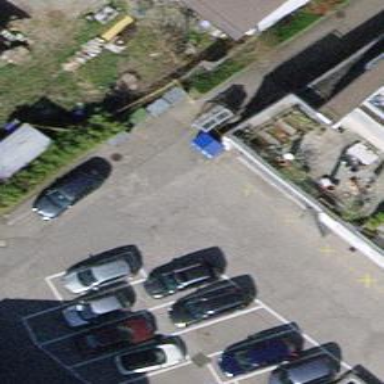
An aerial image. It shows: Recycling container for recycling.